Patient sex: M
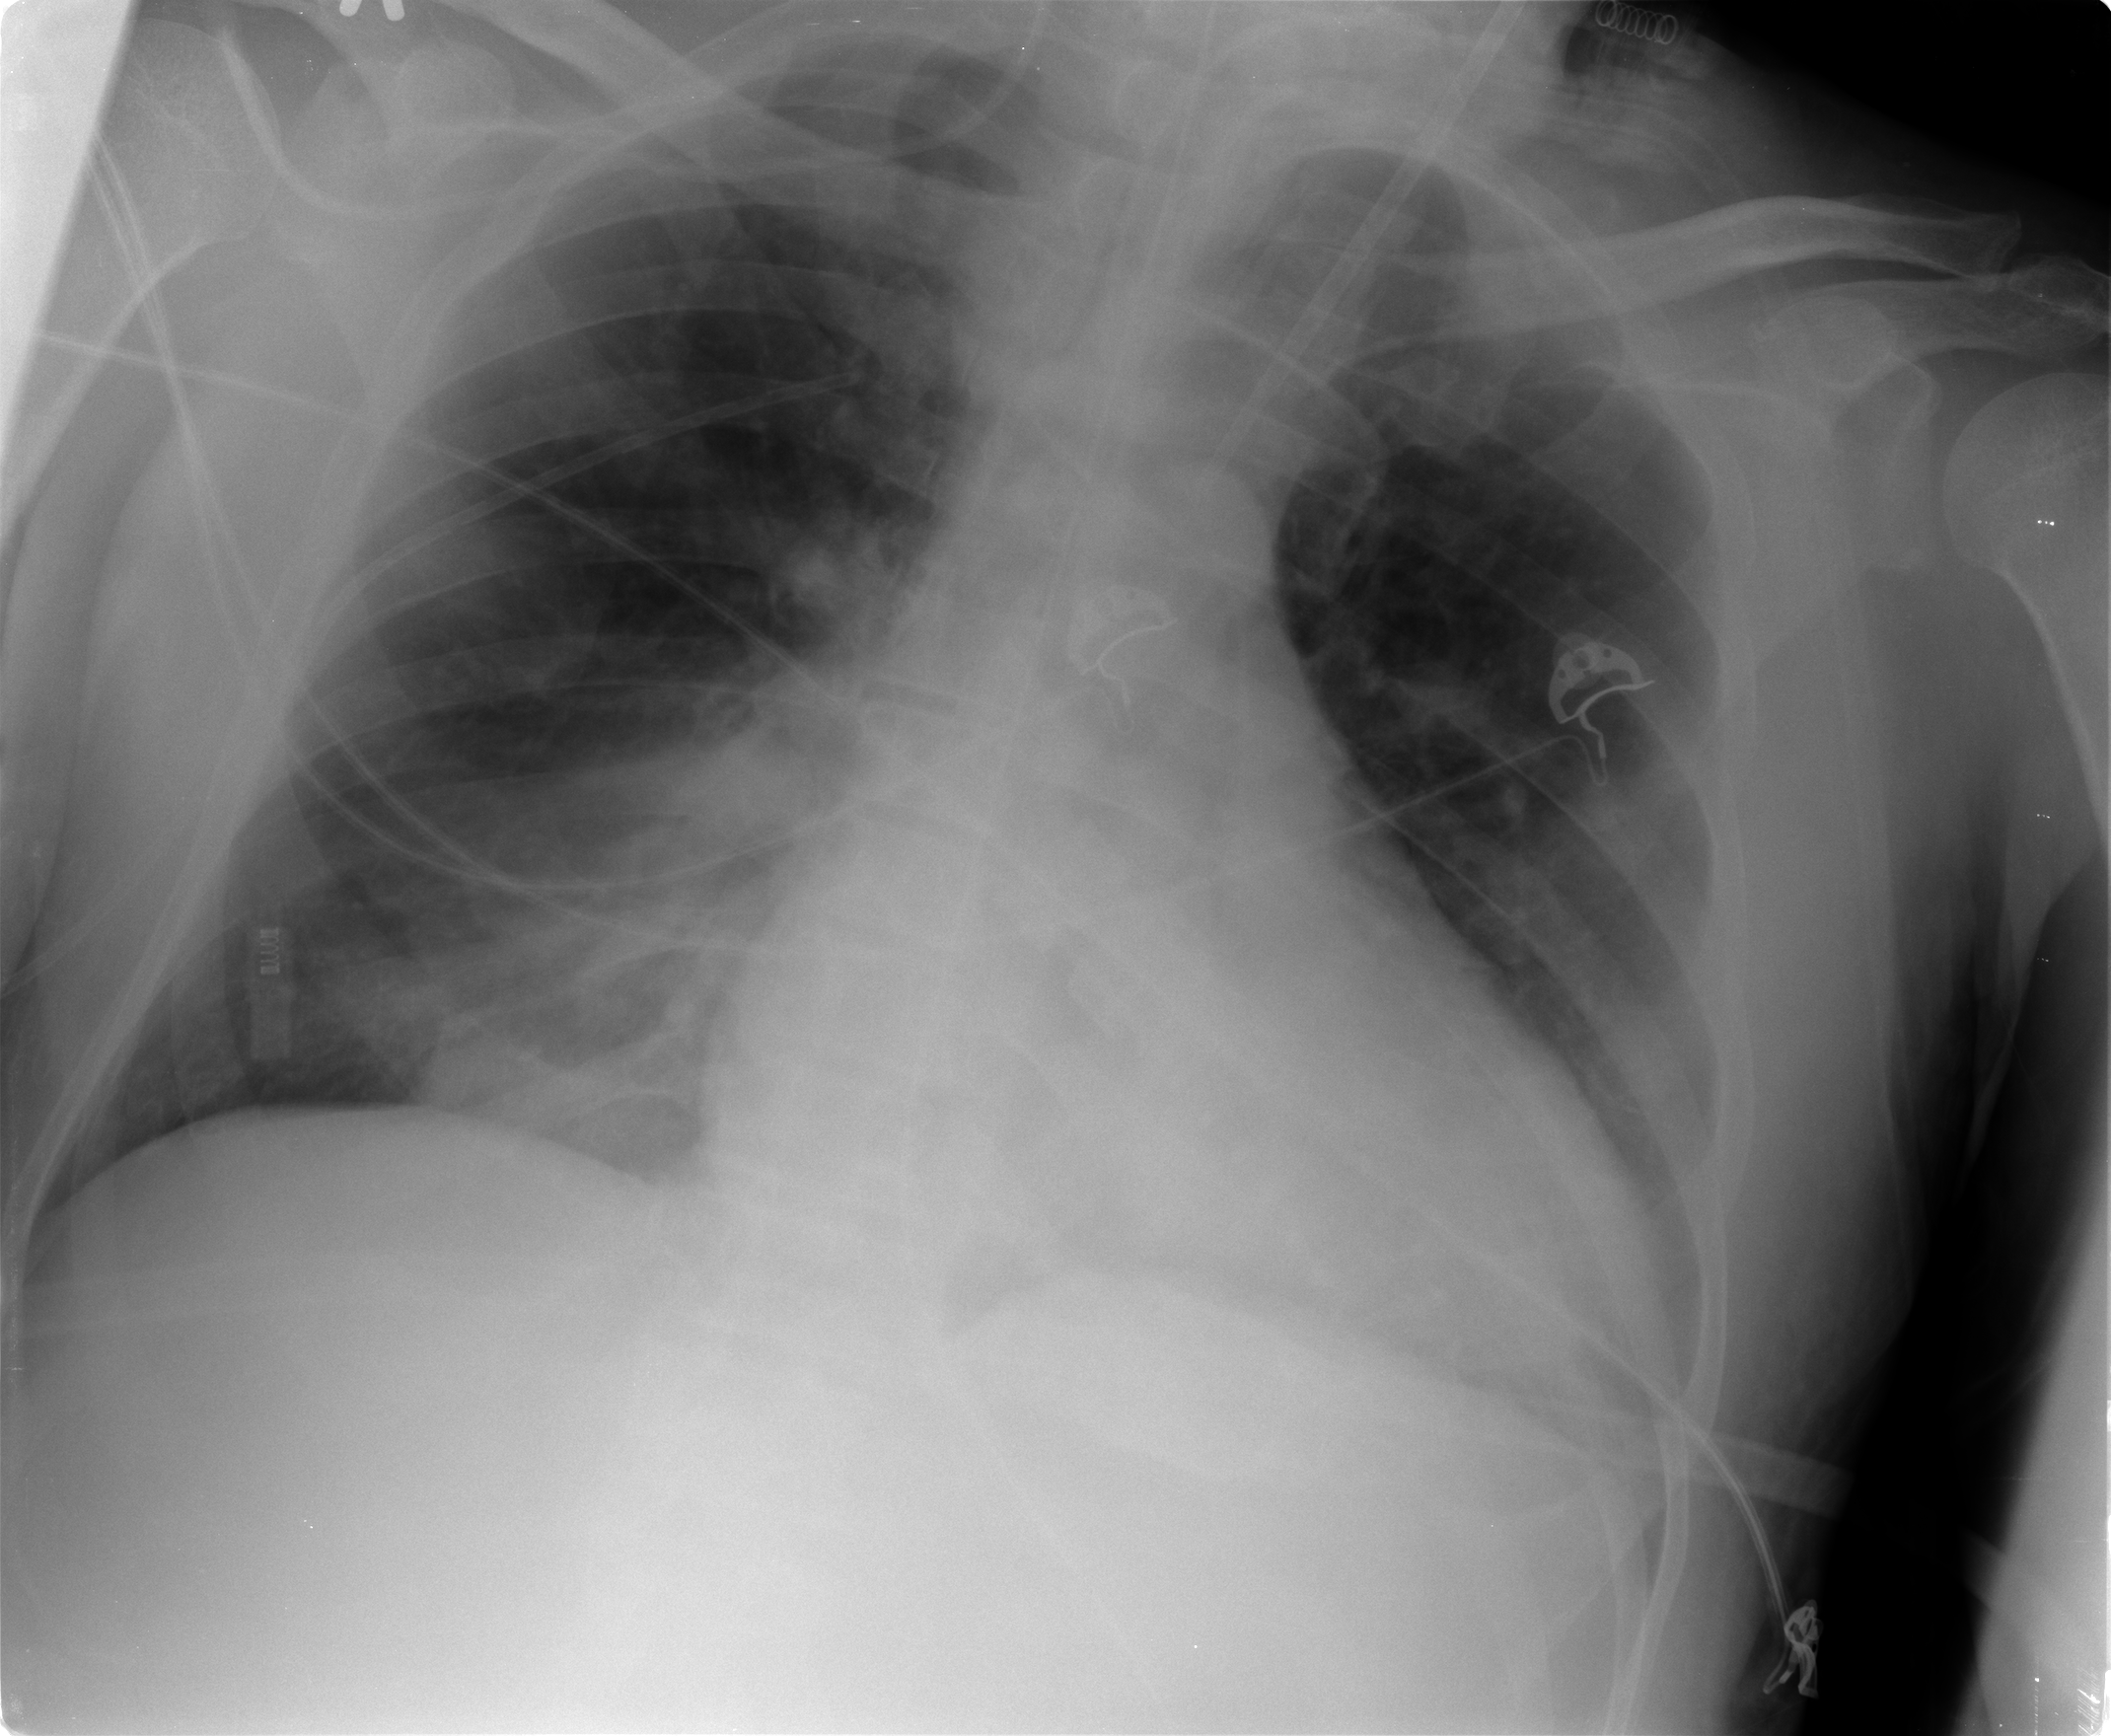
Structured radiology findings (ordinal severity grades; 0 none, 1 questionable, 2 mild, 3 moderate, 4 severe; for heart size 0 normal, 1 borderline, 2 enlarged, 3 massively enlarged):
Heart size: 3
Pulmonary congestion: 2
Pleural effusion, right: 0
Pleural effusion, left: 0
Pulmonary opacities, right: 2
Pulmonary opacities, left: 0
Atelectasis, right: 2
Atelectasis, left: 2